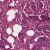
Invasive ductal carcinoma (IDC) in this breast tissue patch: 1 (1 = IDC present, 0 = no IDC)